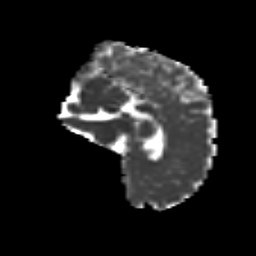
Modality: MD
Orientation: sagittal
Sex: female
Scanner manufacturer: siemens
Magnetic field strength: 3 T
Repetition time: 5 s
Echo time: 0.071 s